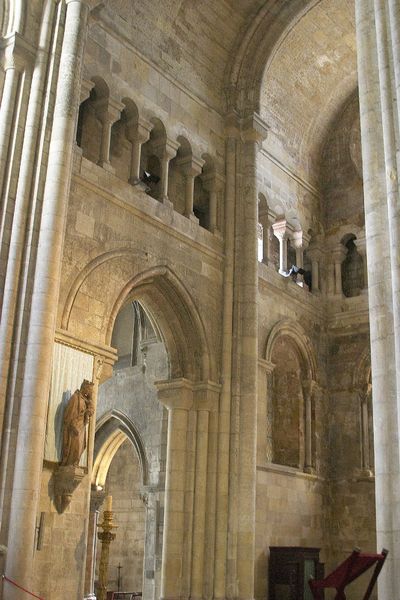
Titel: Sé de Santa Maria in Évora
Standort: Évora, Sé de Santa Maria (EU - P)
Schlagwörter: ausschnitt, pfeiler, säulen, architektur, innenraum, kirche, innen, gotik, skulptur, statue, farbig, pilaster, detail, kerze, galerie, foto, nische, kerzenständer, triforium, romanik, heiliger, bauplastik, tonnengewölbe